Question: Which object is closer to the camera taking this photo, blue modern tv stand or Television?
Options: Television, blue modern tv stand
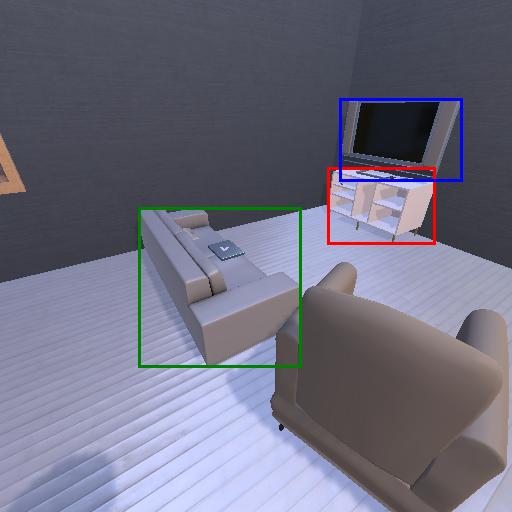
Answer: Television